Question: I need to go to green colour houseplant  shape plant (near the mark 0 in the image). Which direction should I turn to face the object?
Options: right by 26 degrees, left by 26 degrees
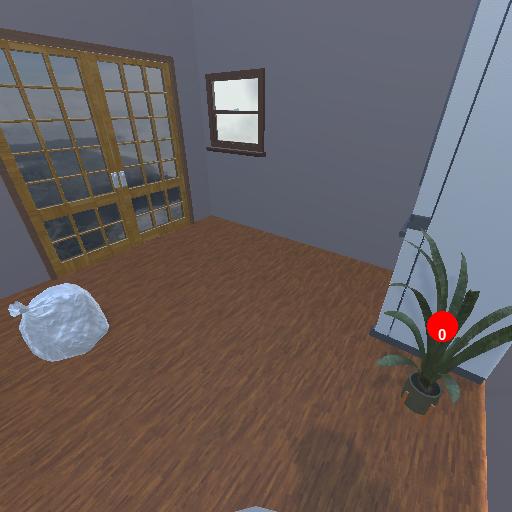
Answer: right by 26 degrees